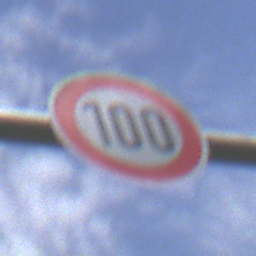
Verkehrszeichen: Geschwindigkeit100
Umgebung: Outdoor, Nature
Tageszeit: Midday
Wetter: PartlyCloudy
Licht: Natural
Jahreszeit: NotSpecified
Kontrast: HighContrast